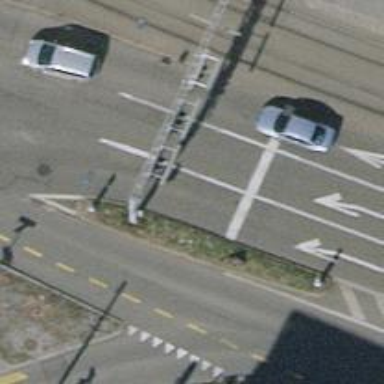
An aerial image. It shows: Road with traffic signals.